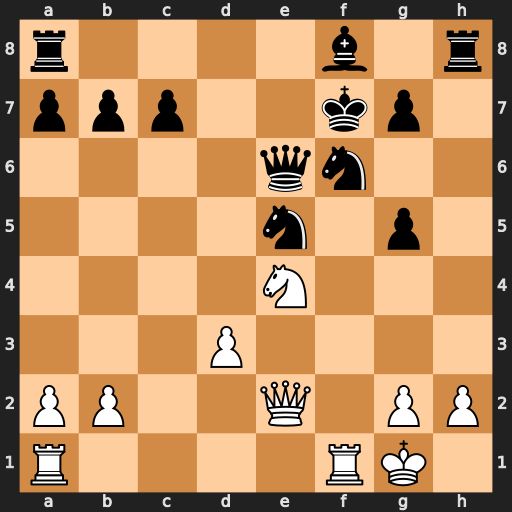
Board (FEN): r4b1r/ppp2kp1/4qn2/4n1p1/4N3/3P4/PP2Q1PP/R4RK1
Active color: w
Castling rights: -
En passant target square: -
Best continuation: Nxg5+ Kg8 Nxe6